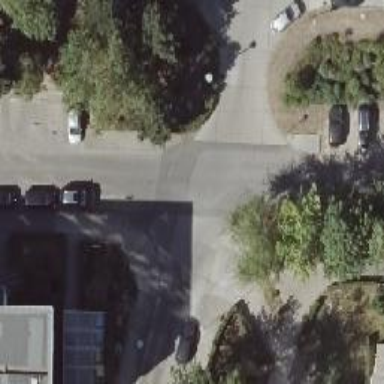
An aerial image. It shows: Residential road with concrete surface. There are separate sidewalks on both sides.